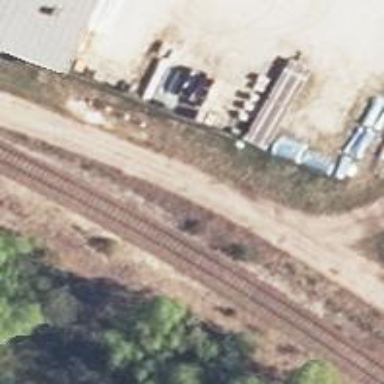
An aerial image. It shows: Railway yard.